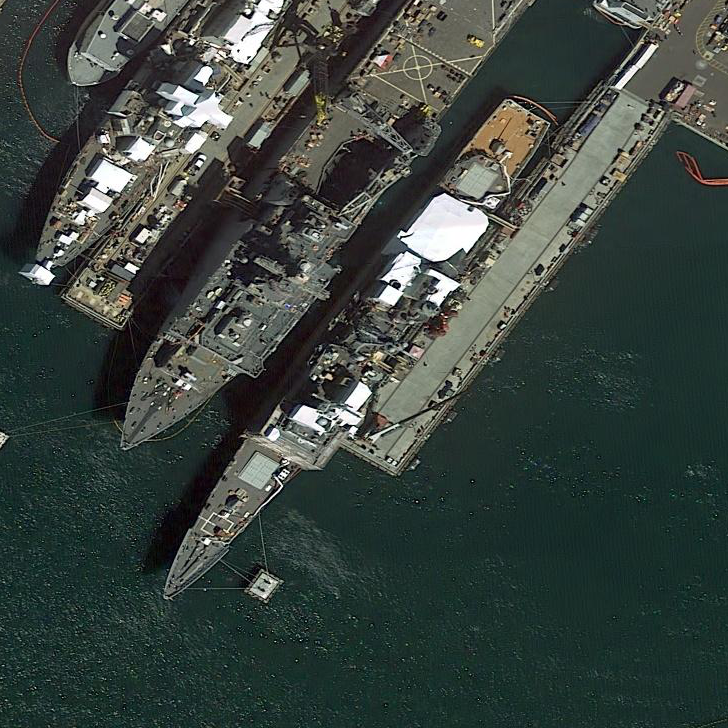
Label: cruiser